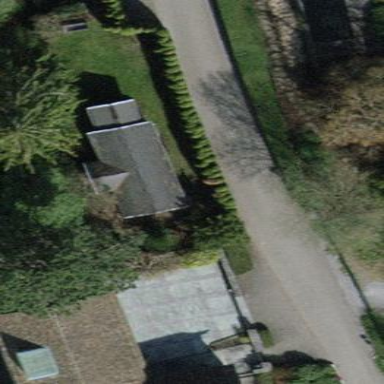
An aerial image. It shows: Detached building with gabled roof.